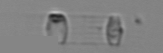
Label: Skeletonema